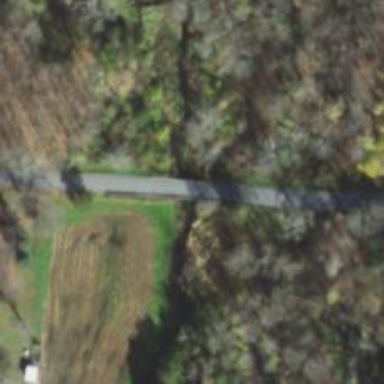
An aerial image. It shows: Residential road with bridge.